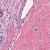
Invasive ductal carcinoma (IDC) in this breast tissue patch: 0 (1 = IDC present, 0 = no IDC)